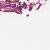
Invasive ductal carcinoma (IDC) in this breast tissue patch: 0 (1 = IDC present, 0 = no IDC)